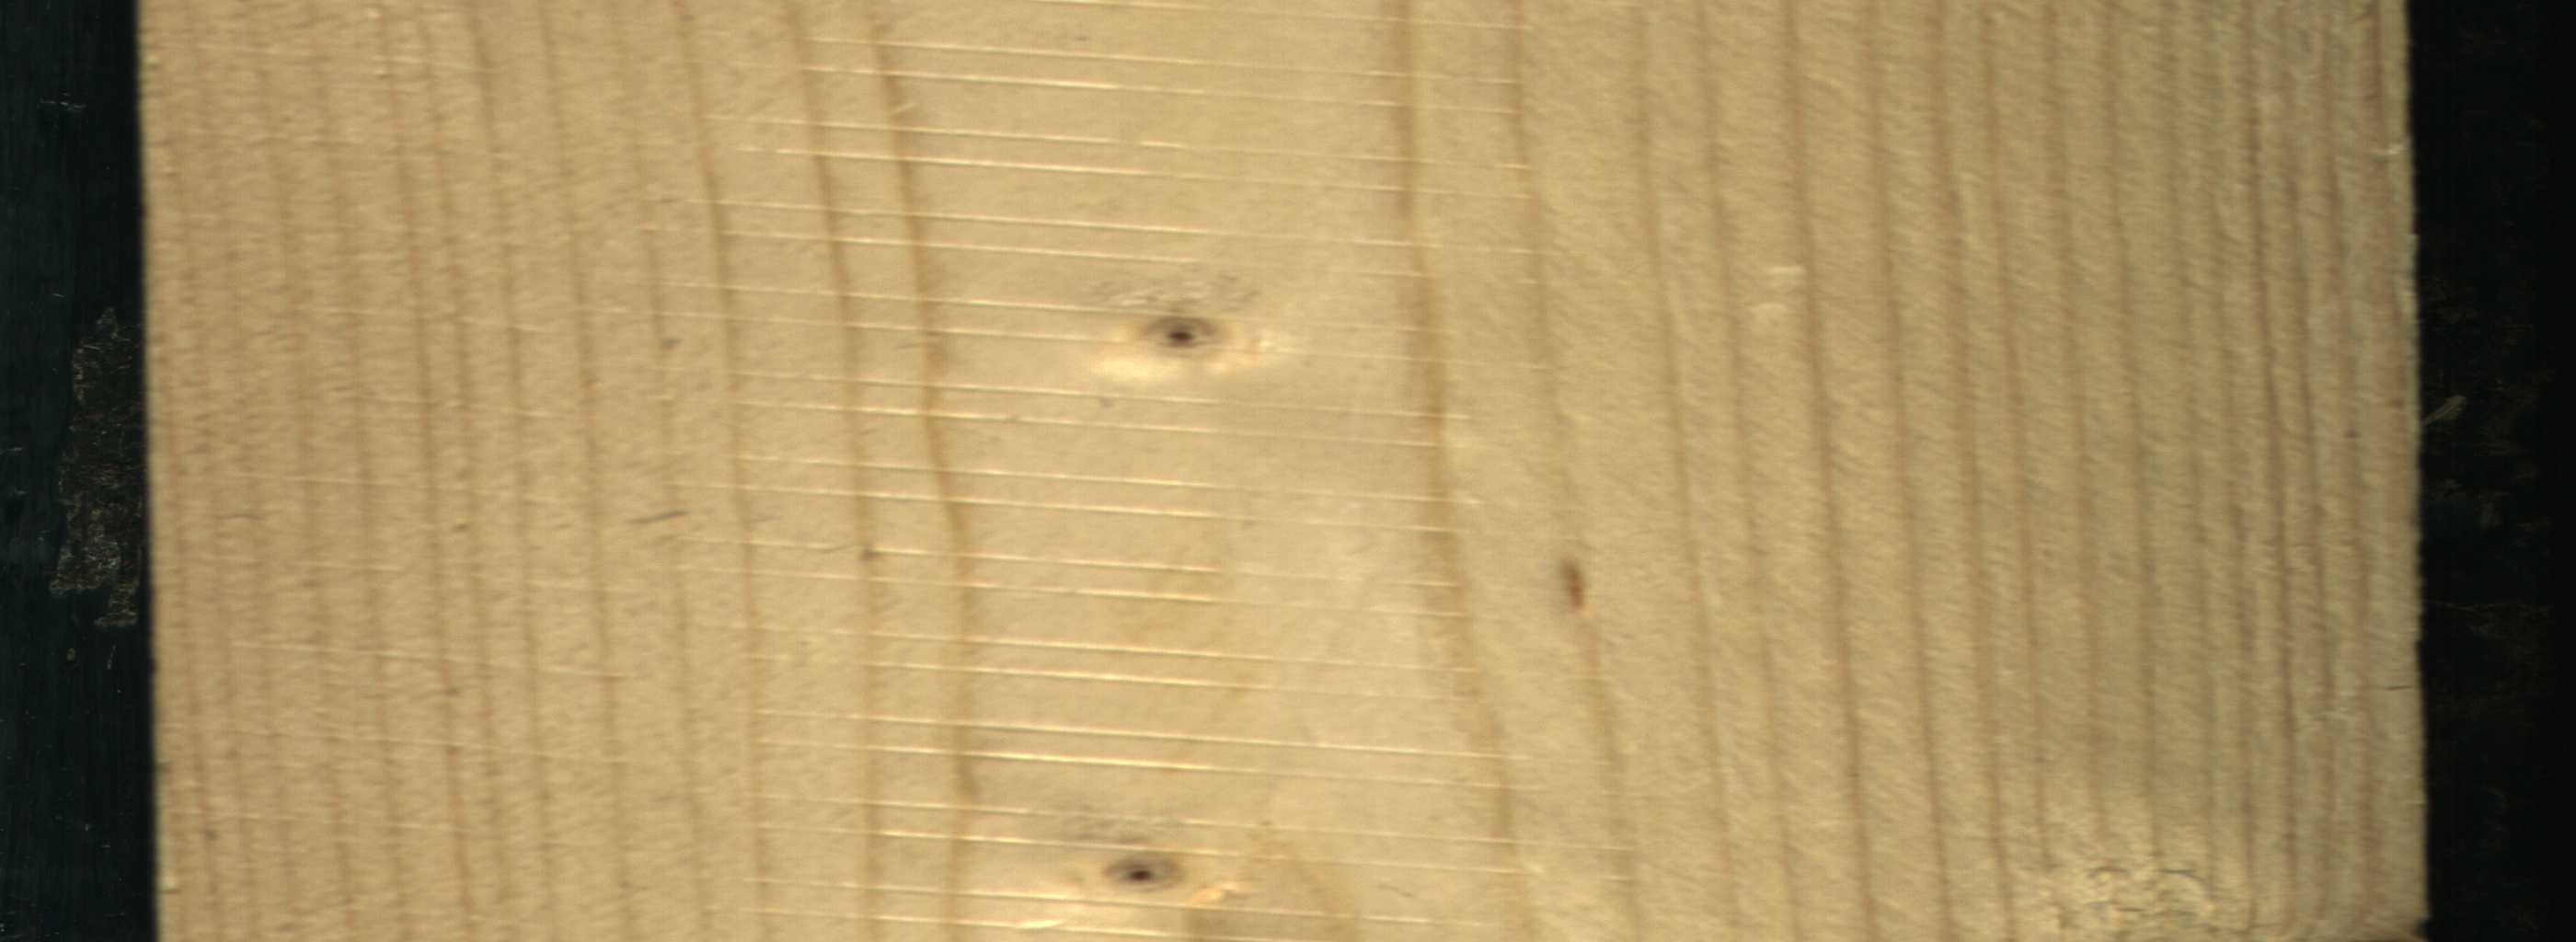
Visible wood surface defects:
Live_Knot
Live_Knot